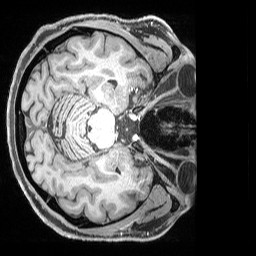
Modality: T1w
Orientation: axial
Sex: male
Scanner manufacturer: siemens
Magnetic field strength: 3 T
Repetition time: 2.53 s
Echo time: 0.00169 s